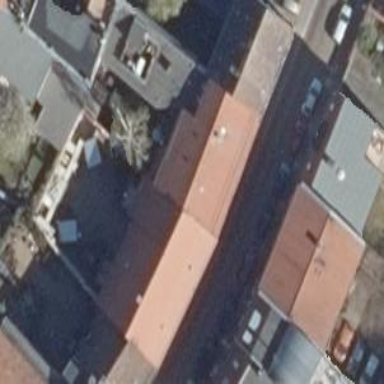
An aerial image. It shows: Building.